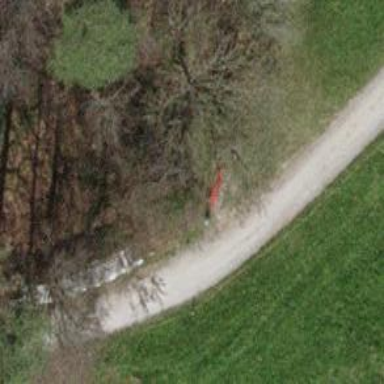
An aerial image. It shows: Red bench.